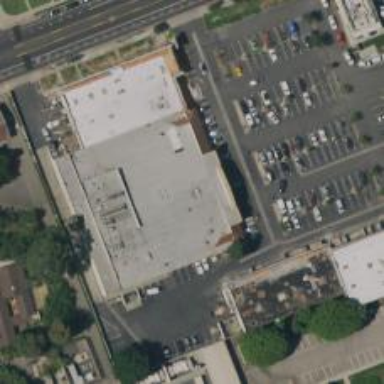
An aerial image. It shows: Supermarket.